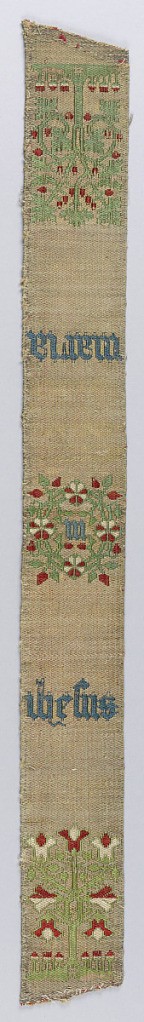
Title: Orphrey band fragment
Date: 15th century
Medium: silk, linen, metallic Technique: complementary weft twill
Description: A flowering tree and wreath in green, red and white on a light brown ground. Inscriptions in blue.